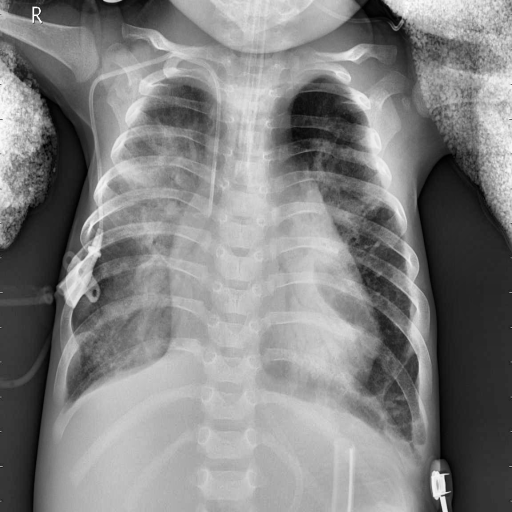
Finding: PNEUMONIA